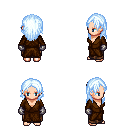
a pixel art fantasy rpg character, female body template, human, light skin, brown robe, robe skirt, white cyan long hairstyle, metal gloves, four views (front, back, left, right), 2x2 character sprite sheet, small pixel art, hard edges, no anti-aliasing